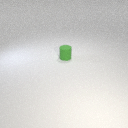
small green rubber cylinder